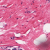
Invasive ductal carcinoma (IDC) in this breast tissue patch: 0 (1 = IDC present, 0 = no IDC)